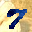
Label: 7